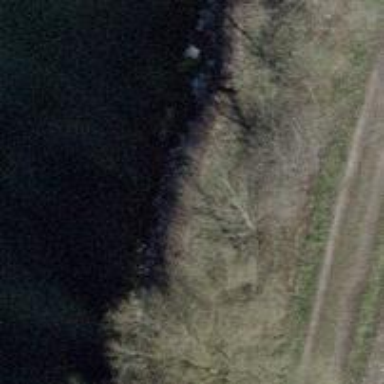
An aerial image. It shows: Grassy path.